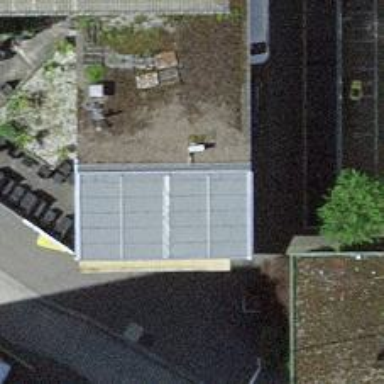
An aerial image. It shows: Pub.